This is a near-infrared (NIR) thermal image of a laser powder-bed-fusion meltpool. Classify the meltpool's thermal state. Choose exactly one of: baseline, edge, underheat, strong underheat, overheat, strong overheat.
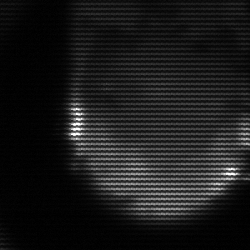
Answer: edge